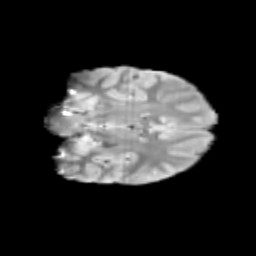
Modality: T2w
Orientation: coronal
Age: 11
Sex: female
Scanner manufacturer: siemens
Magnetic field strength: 3 T
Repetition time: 3.8 s
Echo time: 0.07 s